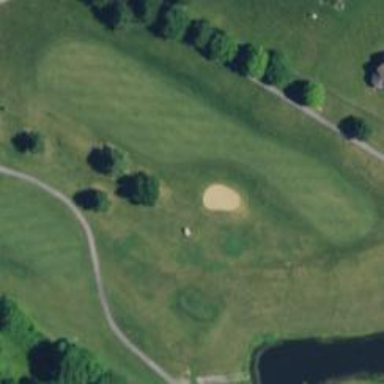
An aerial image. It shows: Golf fairway surrounded by grass.